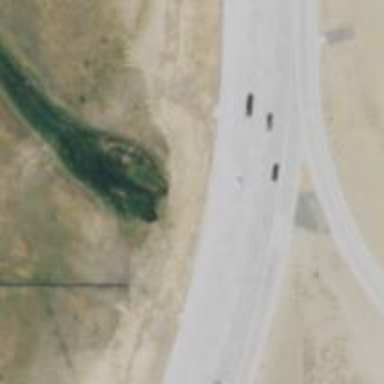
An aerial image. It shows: Motorway.